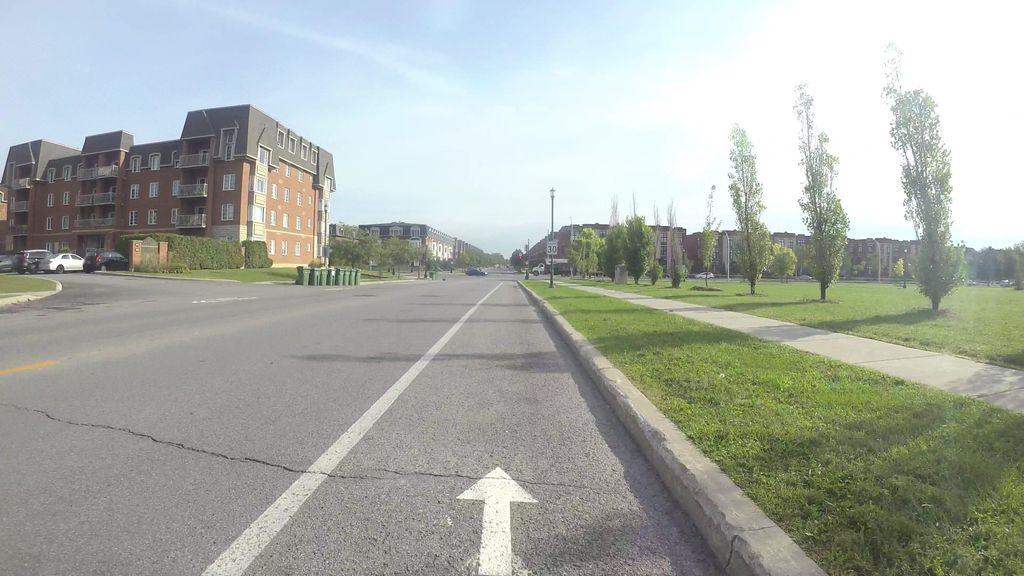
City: montreal